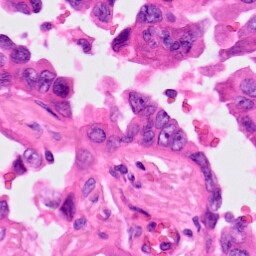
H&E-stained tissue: Lung